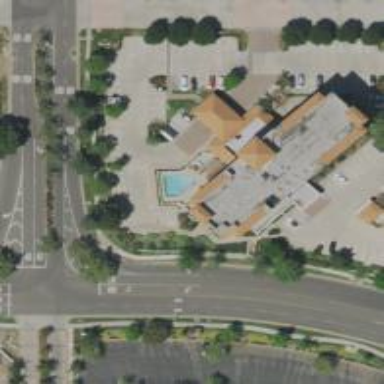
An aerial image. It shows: Hotel building.